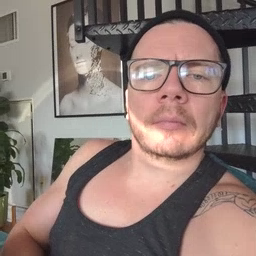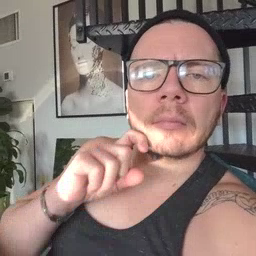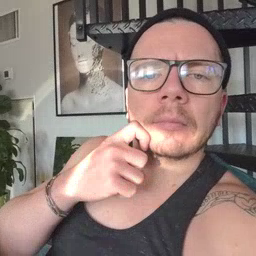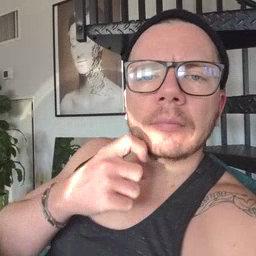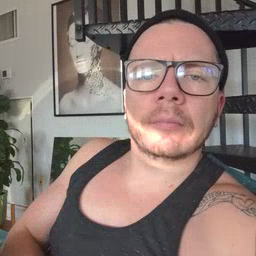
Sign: apple